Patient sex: F
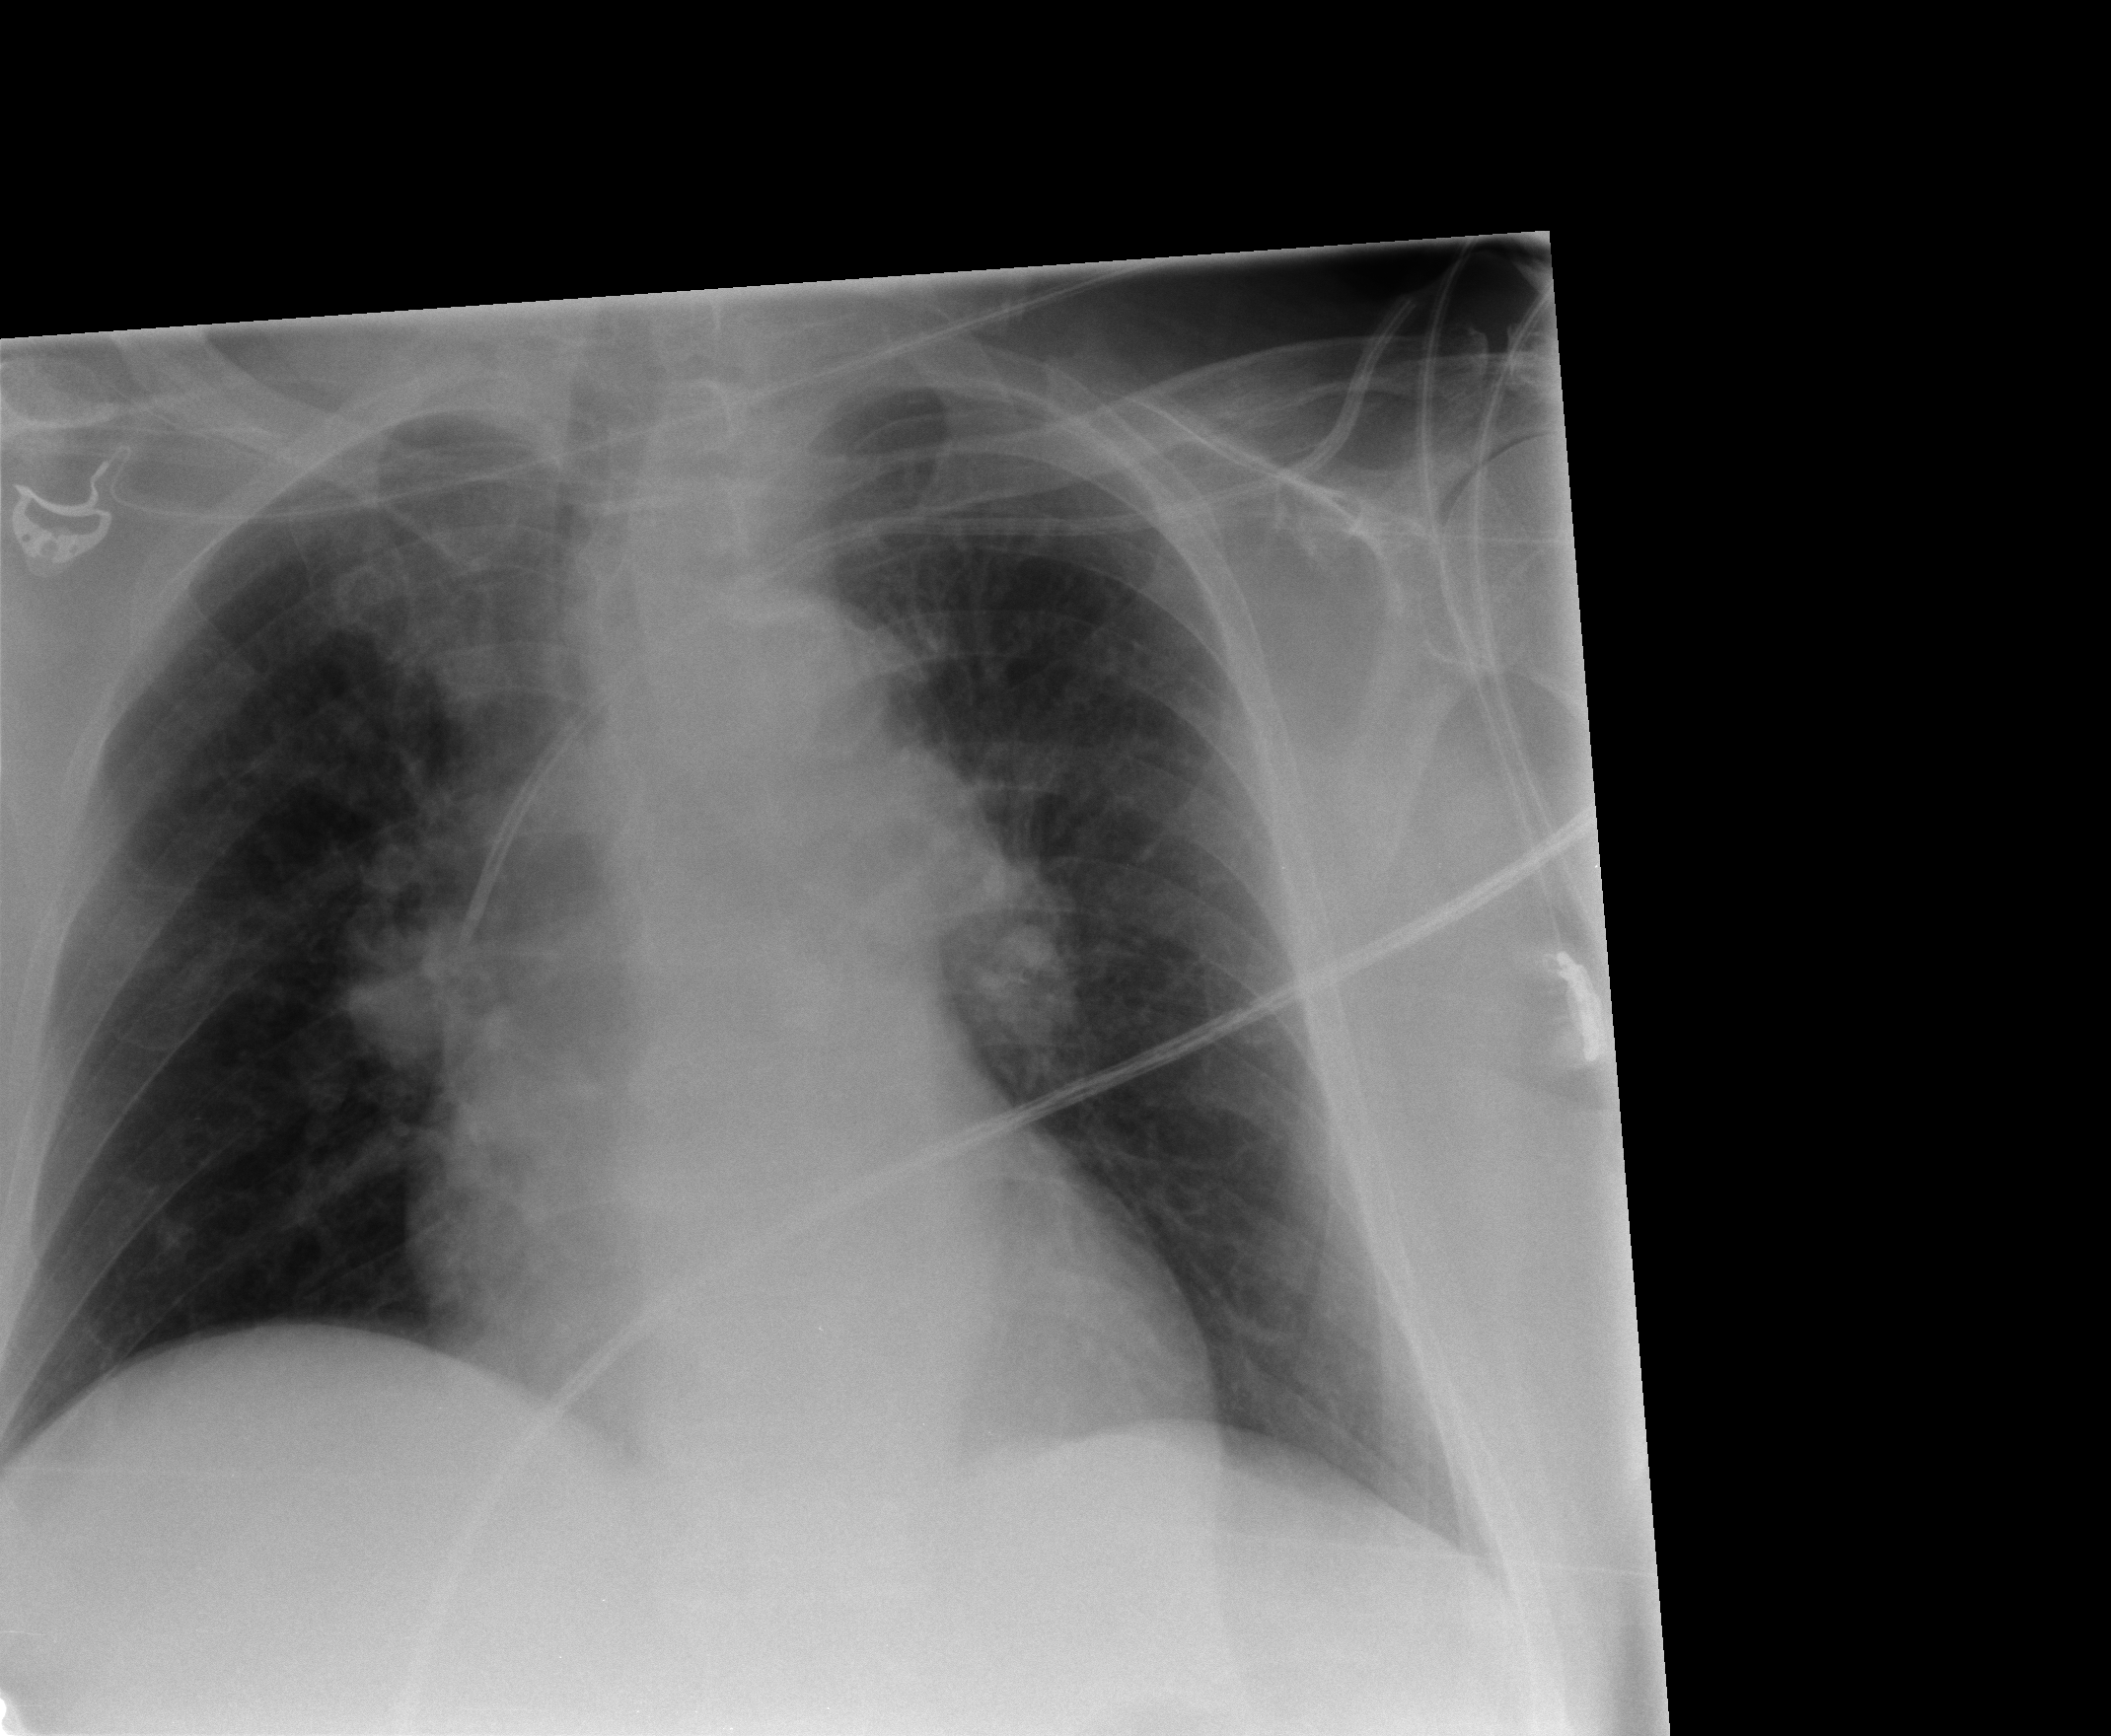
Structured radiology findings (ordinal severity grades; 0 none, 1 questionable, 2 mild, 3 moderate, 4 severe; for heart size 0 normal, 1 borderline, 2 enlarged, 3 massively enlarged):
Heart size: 0
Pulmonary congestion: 1
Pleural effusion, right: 2
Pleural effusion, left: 2
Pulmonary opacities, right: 0
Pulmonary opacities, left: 0
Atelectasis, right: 0
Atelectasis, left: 0